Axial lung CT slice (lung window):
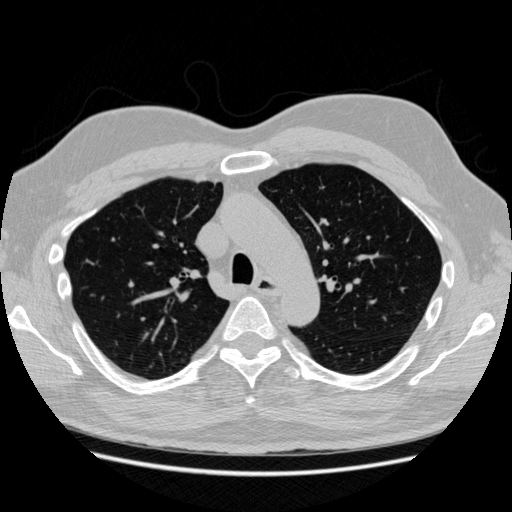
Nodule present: no